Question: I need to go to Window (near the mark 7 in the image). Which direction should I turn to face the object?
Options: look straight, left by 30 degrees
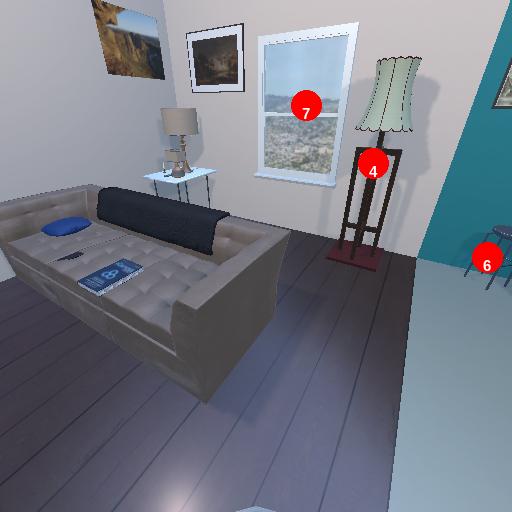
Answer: look straight